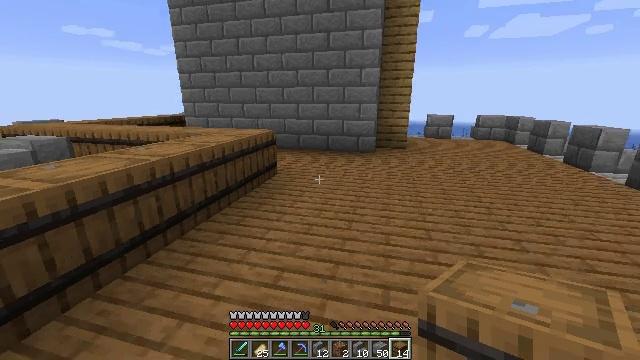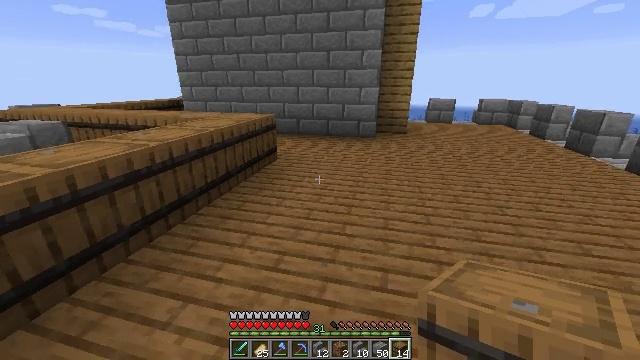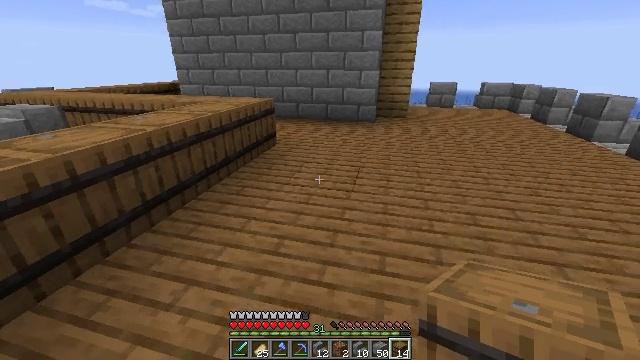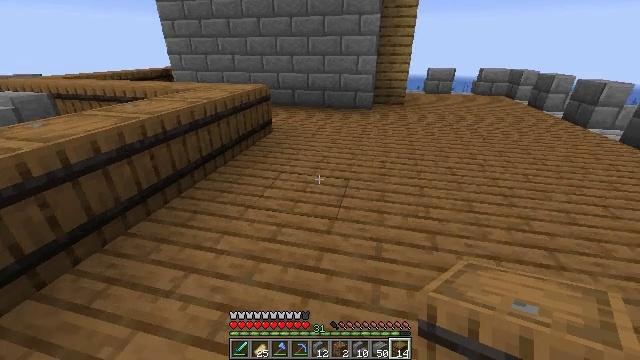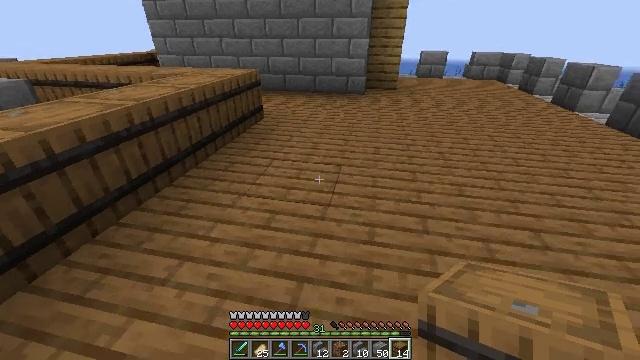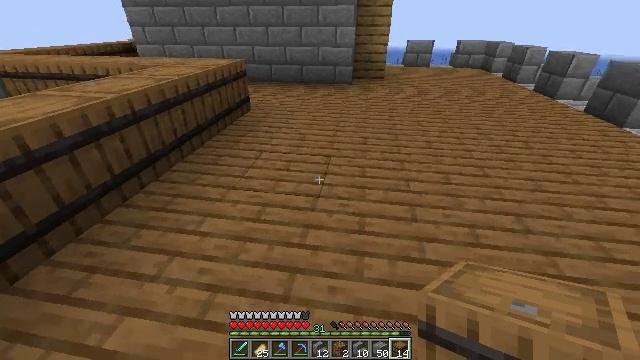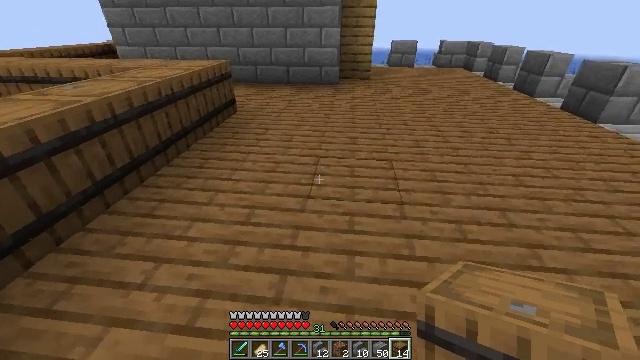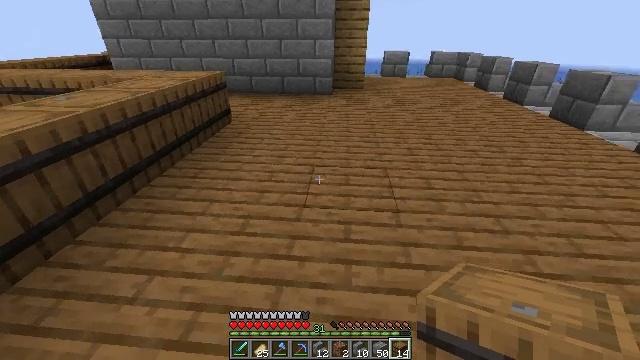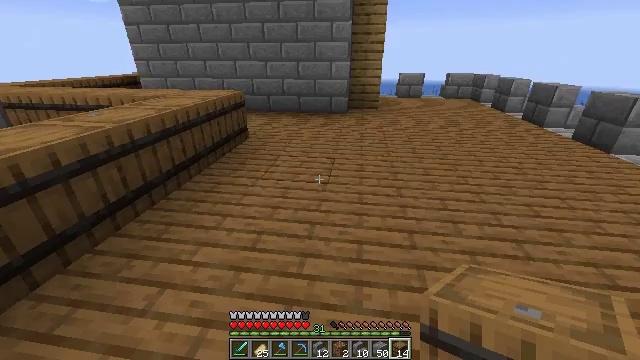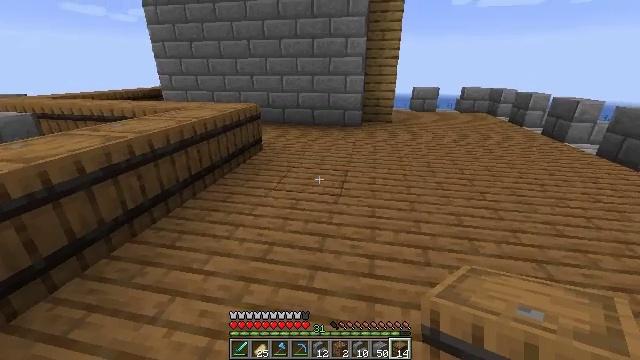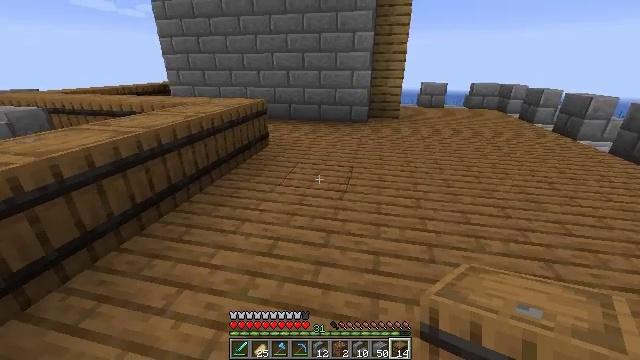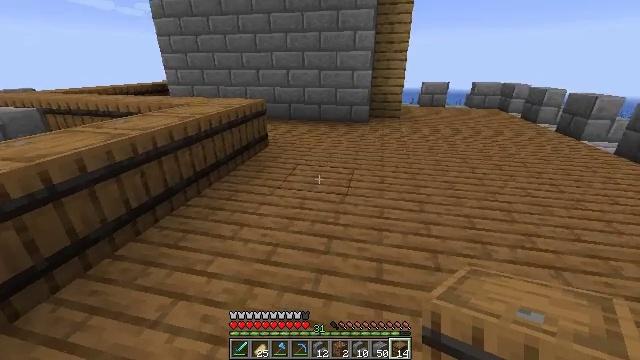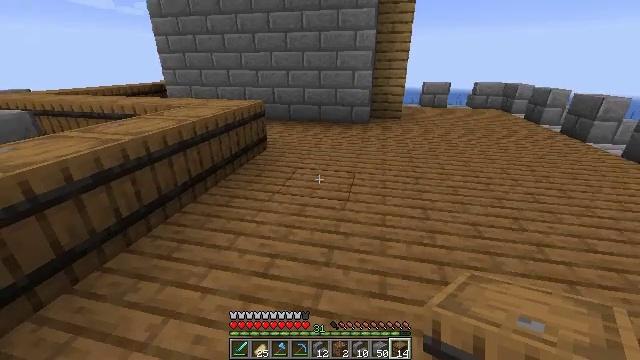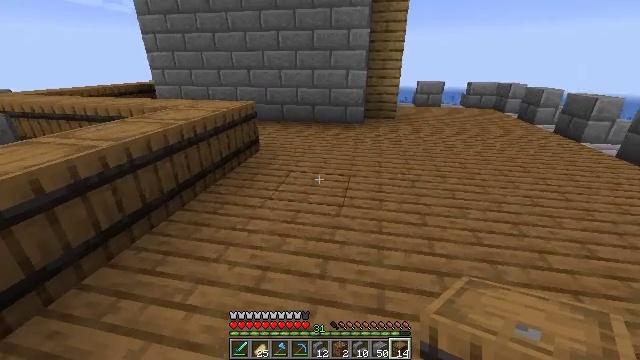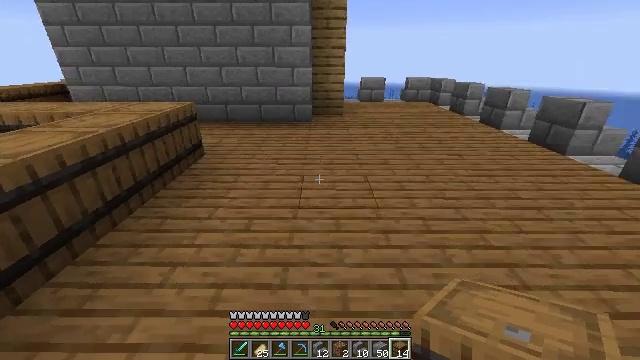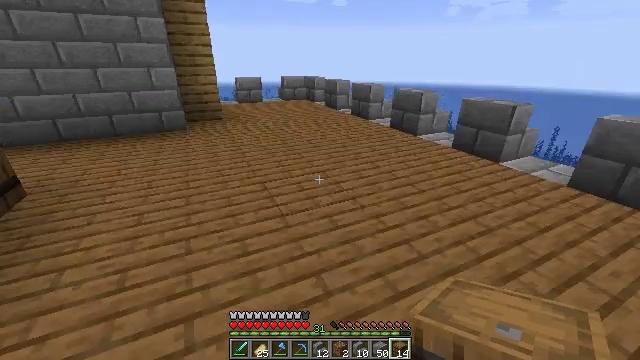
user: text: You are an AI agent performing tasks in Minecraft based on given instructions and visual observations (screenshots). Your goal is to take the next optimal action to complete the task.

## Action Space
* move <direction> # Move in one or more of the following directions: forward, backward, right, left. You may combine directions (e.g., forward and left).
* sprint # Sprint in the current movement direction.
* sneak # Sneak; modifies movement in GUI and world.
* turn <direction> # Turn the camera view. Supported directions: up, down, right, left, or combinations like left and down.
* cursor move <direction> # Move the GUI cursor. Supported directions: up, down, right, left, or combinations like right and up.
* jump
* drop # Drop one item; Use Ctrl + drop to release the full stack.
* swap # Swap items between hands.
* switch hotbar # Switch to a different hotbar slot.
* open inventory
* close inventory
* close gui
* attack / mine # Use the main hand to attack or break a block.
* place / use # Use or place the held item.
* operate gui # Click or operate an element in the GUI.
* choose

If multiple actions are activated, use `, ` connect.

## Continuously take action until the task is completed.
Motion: motion action
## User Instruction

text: Smash the barrel to get its contents.
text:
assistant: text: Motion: turn down
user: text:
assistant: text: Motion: turn down
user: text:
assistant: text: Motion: turn down
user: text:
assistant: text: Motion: turn right and down
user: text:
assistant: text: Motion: turn right and down
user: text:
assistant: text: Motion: turn right
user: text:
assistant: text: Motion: turn right and up
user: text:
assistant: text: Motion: turn left and up
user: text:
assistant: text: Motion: turn left and up
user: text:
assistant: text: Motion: turn left
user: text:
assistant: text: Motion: move forward
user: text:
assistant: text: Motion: move forward
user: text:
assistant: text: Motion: move forward, turn right
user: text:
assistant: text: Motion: move forward, turn right
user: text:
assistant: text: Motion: turn right
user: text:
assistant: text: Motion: turn right
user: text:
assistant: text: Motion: turn right
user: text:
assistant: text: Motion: turn right
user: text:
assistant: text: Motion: turn right
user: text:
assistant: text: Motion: turn right
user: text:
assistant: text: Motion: no_op
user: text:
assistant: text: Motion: no_op
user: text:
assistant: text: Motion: no_op
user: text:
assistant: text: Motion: no_op
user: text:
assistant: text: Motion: turn right and up
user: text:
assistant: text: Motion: turn right
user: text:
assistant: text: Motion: turn right
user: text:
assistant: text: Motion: no_op
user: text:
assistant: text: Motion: move forward and move left
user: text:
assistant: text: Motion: move forward and move left, turn right